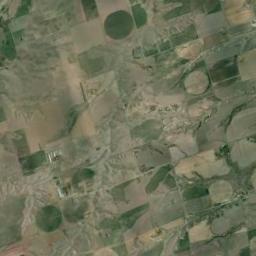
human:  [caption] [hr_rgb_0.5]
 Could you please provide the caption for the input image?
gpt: Several circular farmlands are surrounded by some other shapes of farmlands .

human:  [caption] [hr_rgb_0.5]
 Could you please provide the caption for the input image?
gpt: There is only a complete circle of farmland in the lower right corner .

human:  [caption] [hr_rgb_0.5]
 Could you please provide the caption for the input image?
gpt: Several green and ocher circular farmland mixed with other farmland .

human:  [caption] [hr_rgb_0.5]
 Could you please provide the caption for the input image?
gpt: There are some bare circle farmland and green circle farmland .

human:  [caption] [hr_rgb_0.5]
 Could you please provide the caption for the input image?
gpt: There are several circular farmlands among many rectangle farmlands .